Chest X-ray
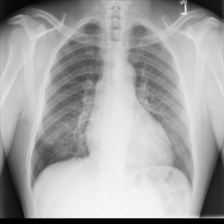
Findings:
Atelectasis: negative
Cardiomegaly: positive
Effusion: negative
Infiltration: positive
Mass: negative
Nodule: negative
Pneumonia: negative
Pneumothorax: negative
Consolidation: negative
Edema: negative
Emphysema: negative
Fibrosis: negative
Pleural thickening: negative
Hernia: negative